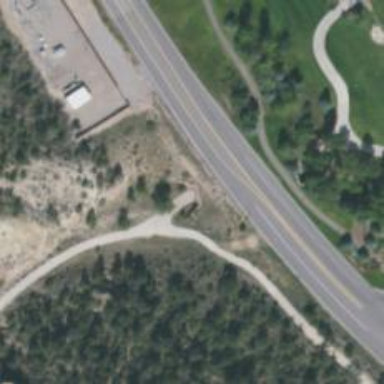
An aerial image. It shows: Track designated as Golf Cart Path.